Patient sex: M
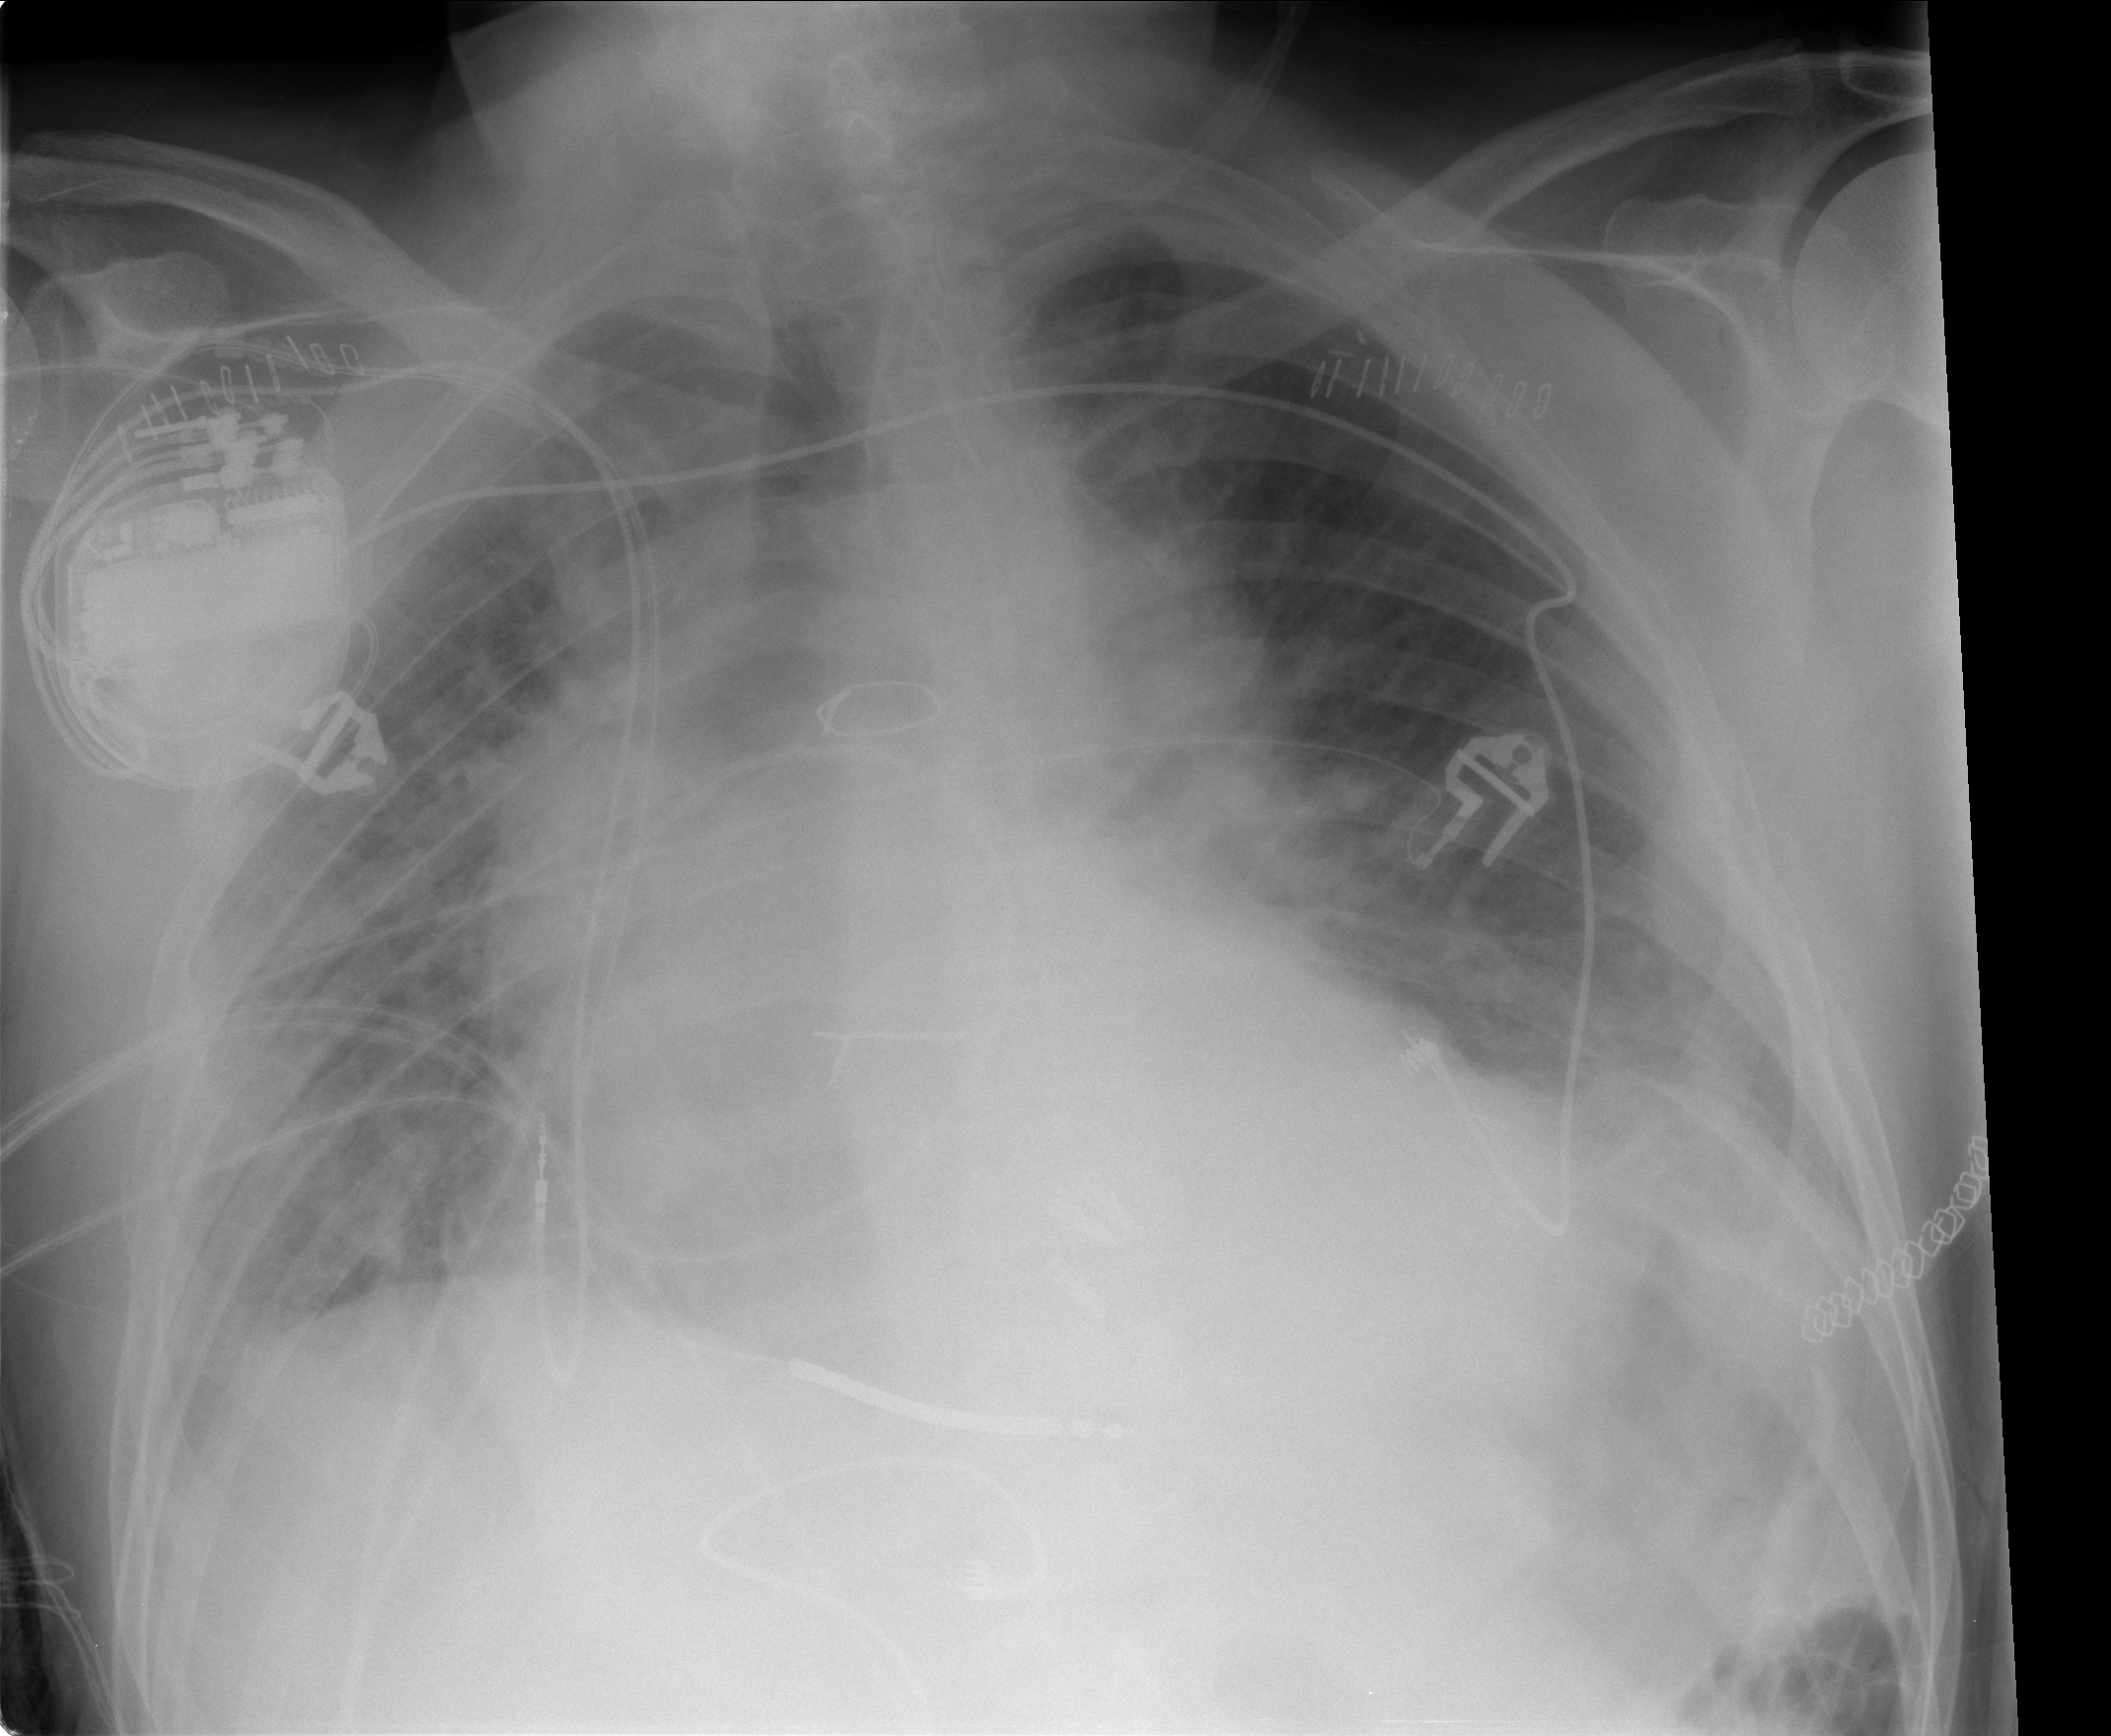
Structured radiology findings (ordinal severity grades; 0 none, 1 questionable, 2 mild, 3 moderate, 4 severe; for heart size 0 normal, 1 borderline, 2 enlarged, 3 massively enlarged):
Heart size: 3
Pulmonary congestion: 2
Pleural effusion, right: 2
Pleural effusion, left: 2
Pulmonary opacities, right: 0
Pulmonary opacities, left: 0
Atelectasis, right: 0
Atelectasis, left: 0